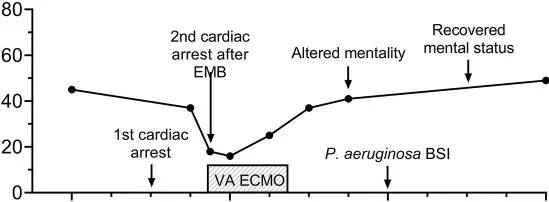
Summary of disease course. Major events and therapeutics are summarized in the figure. BSI, Bloodstream infection; ECMO, Extracorporeal membrane oxygenation; EMB, endomyocardial biopsy.
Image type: chart (chart)